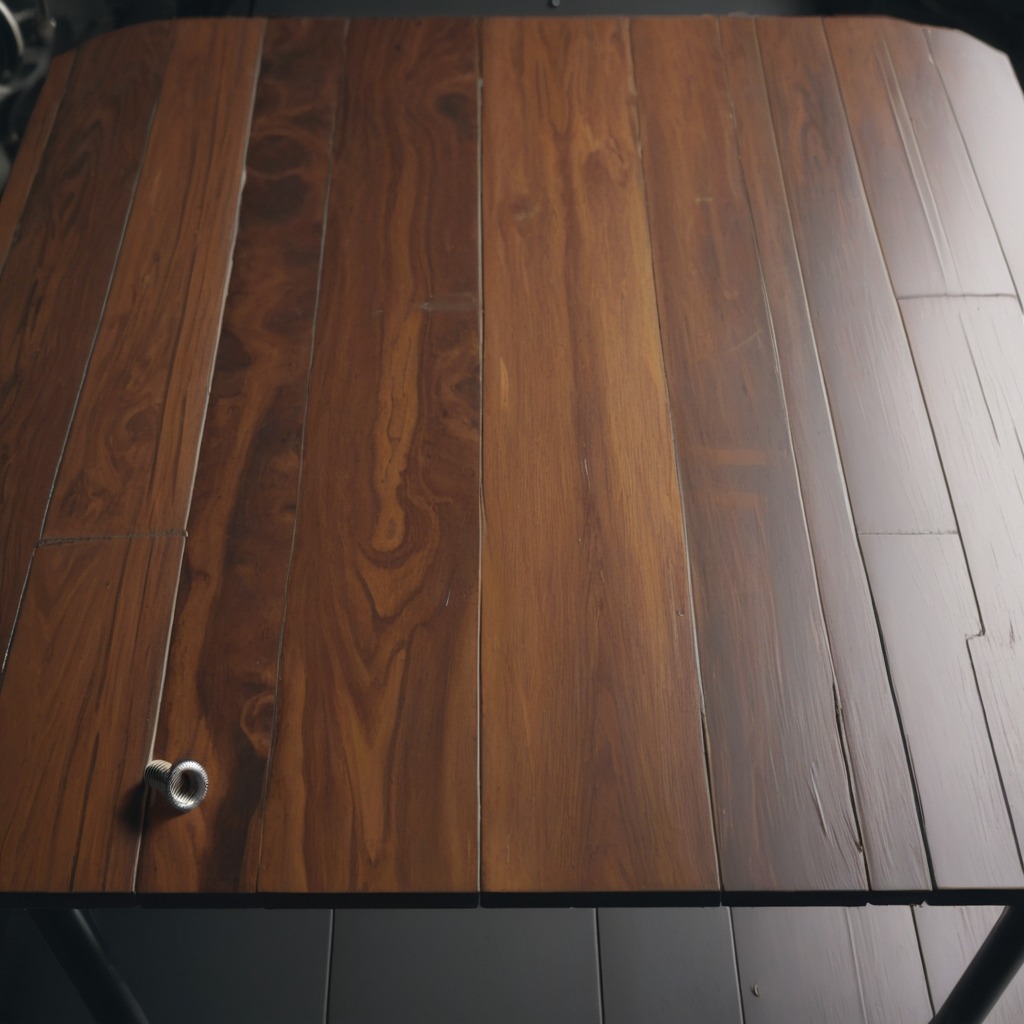
A metal screw lies on an oil-spilled wooden table in a vintage motorcycle garage.